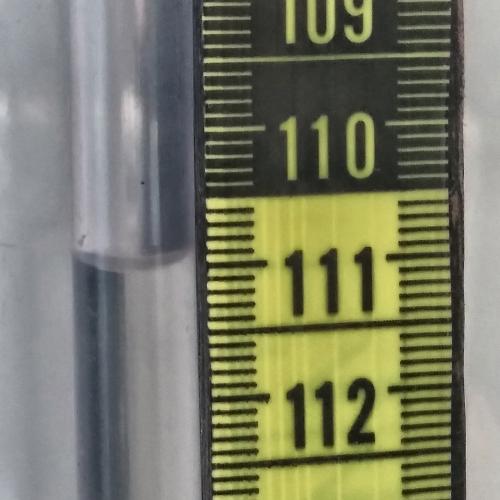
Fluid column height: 111.0 cm